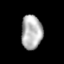
Tissue: lung
Cell type: Fibroblasts
Senescence score: 0.1674
Nuclear area (px): 701
Mean DAPI intensity: 177.793